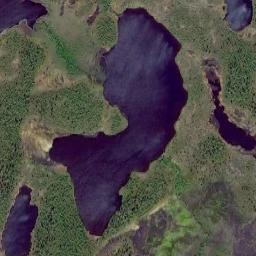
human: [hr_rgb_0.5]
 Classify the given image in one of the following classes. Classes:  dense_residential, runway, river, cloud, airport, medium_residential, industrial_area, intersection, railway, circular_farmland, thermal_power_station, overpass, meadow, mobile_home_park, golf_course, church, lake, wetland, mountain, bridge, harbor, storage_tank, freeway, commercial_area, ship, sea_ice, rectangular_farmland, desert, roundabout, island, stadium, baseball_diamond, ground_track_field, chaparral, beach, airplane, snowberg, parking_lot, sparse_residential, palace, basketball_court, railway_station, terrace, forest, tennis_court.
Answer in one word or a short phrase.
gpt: lake